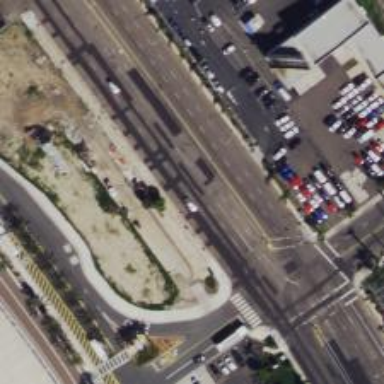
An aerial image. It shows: Primary highway with separate asphalt sidewalk.